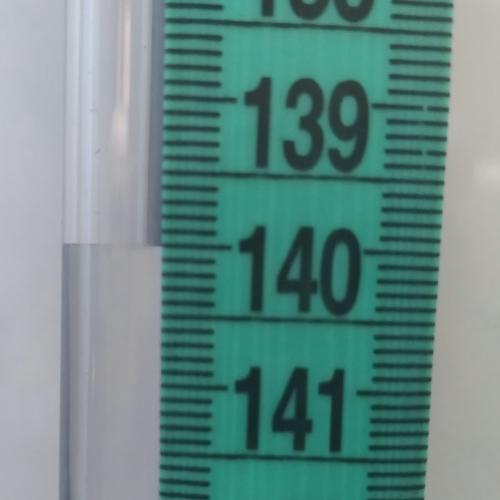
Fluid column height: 140.0 cm